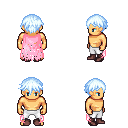
a pixel art fantasy rpg character, male body template, human, tanned skin, pink tattered cape, white pants, white cyan short bangs hairstyle, maroon shoes, four views (front, back, left, right), 2x2 character sprite sheet, small pixel art, hard edges, no anti-aliasing